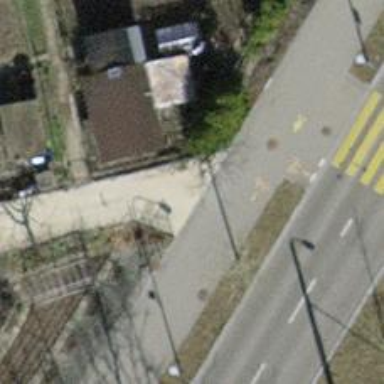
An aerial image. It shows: Cycle barrier.